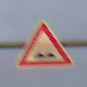
Verkehrszeichen: UnebeneFahrbahn
Umgebung: Outdoor, Suburban
Tageszeit: MorningAfternoon
Wetter: Overcast
Licht: Natural
Jahreszeit: NotSpecified
Kontrast: LowContrast